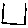
Label: square